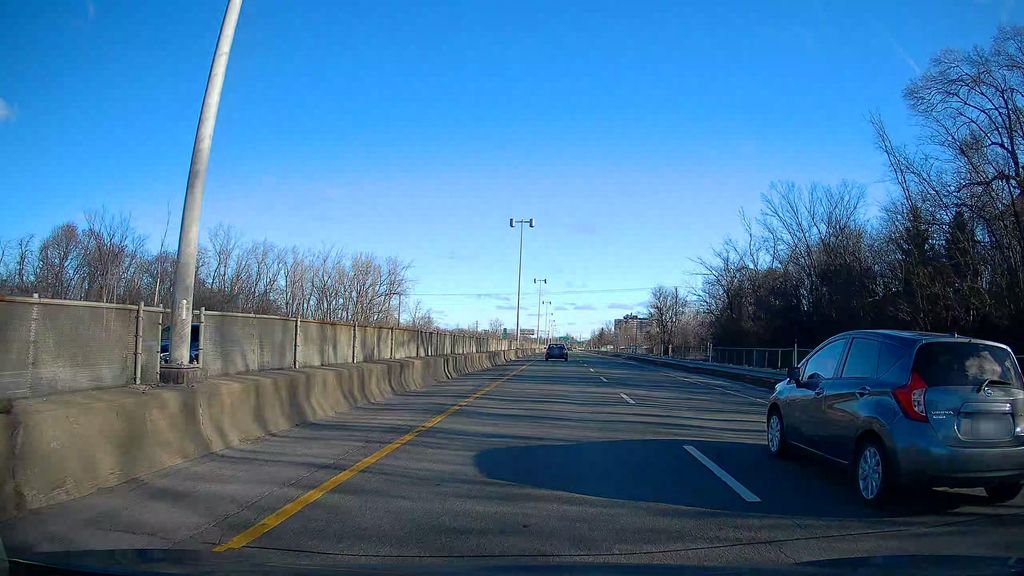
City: montreal